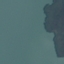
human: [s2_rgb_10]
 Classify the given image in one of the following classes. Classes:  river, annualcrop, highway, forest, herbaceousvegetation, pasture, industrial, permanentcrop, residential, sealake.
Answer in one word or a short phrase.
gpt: SeaLake